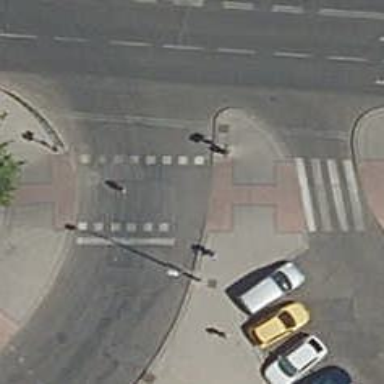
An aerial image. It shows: Road crossing with traffic signals.